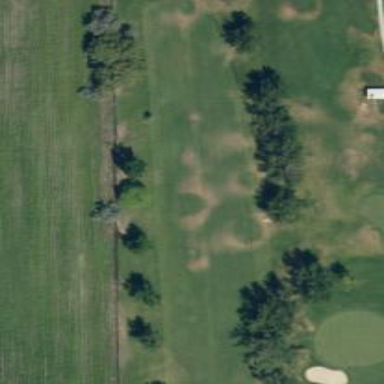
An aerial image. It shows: View of golf hole.